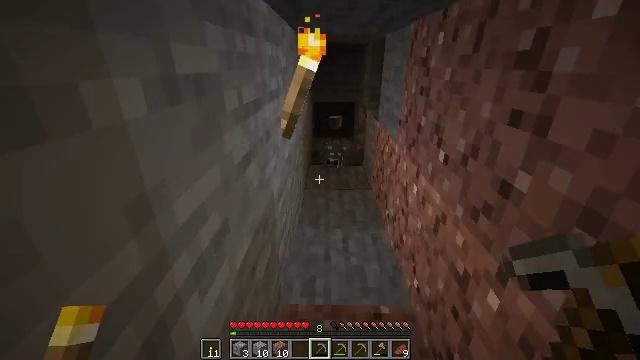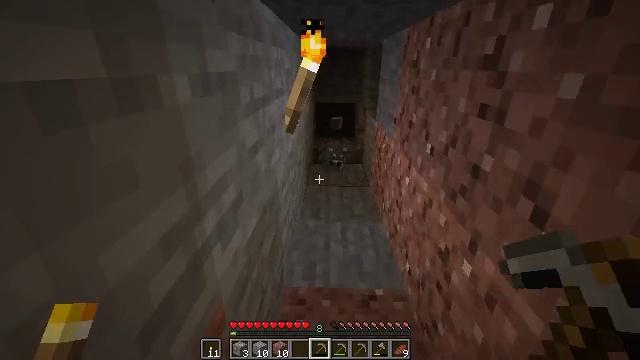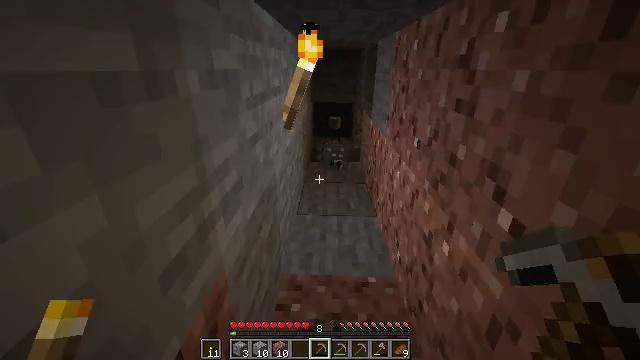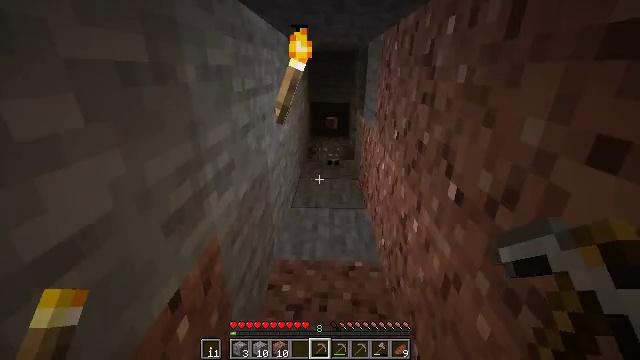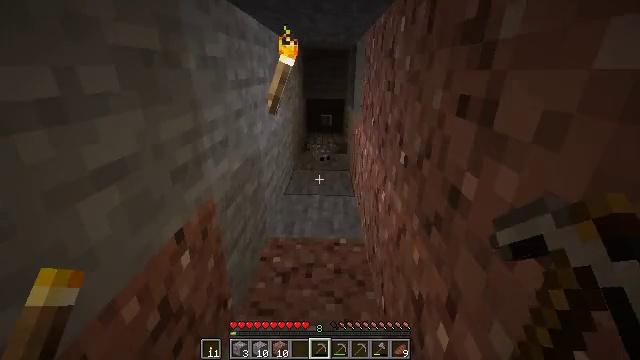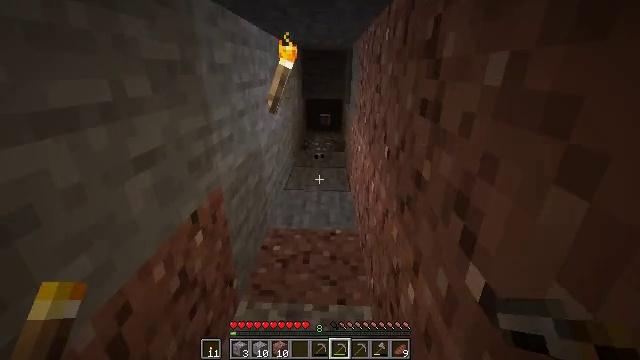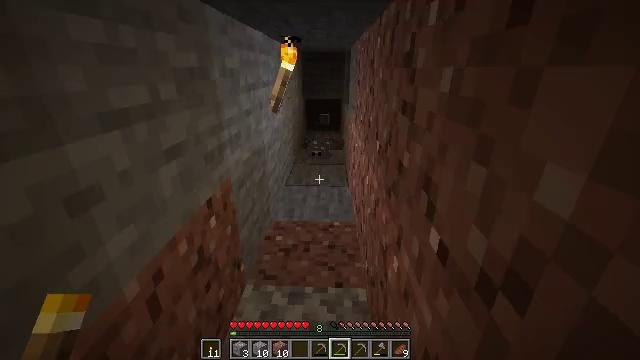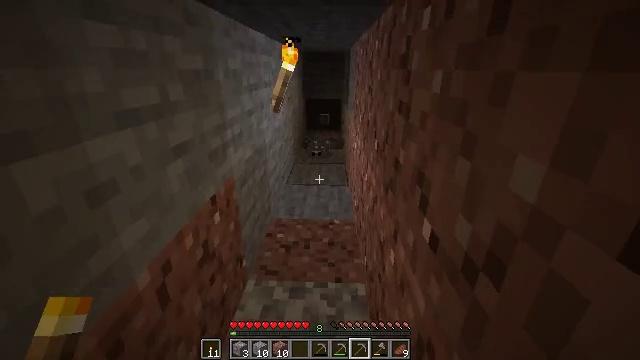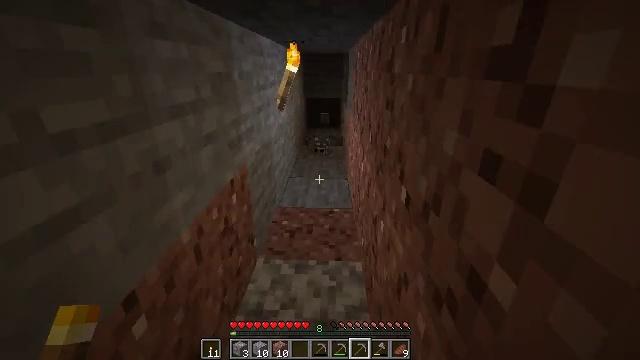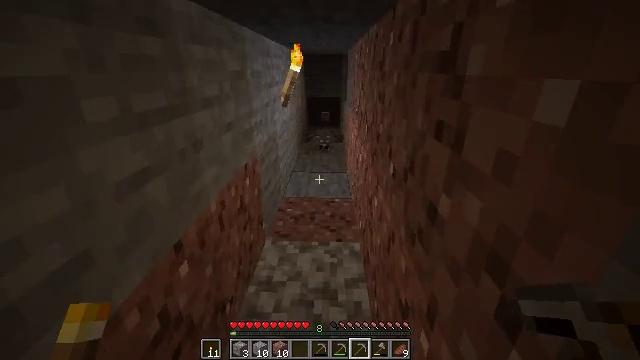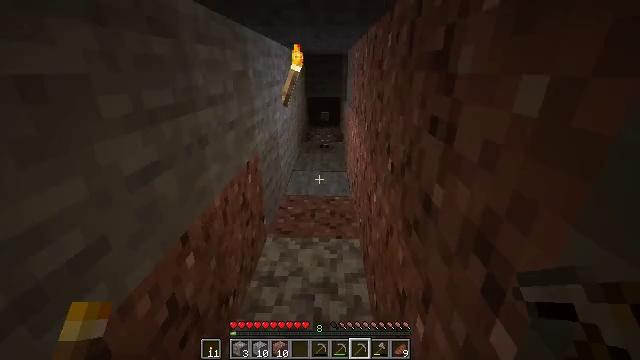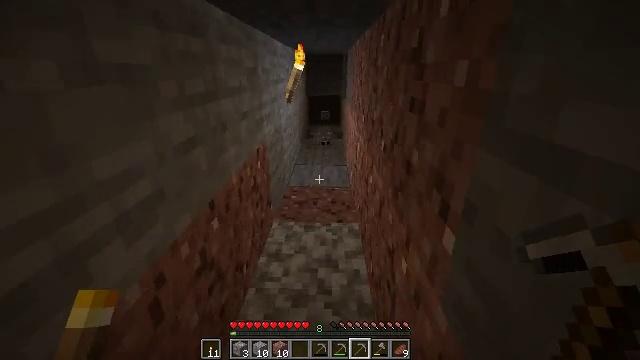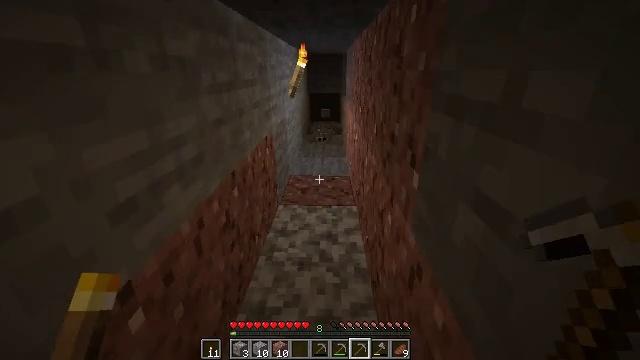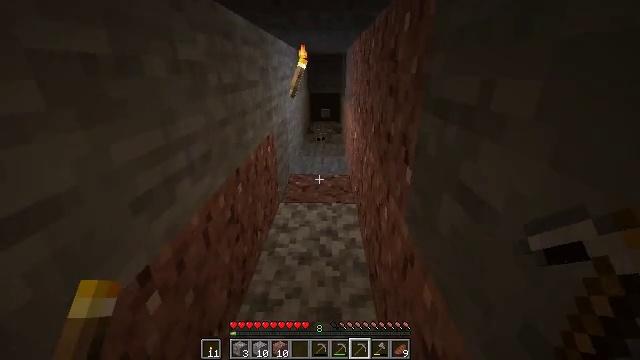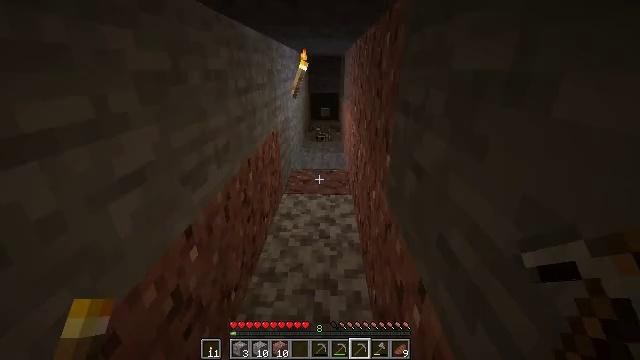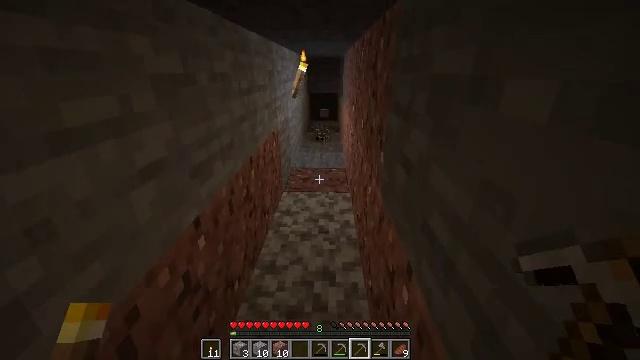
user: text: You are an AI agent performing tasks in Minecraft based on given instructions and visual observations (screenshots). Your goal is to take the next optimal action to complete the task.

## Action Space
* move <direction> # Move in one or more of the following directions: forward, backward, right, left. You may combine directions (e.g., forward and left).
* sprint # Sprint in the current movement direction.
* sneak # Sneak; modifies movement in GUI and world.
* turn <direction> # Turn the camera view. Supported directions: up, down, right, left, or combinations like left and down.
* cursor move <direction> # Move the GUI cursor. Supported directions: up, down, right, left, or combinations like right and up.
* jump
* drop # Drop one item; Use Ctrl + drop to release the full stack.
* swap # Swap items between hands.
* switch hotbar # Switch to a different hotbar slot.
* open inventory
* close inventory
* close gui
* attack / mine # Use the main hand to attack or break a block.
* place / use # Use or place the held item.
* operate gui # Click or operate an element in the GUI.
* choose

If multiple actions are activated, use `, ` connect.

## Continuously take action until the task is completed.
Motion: motion action
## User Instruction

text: Kill mobs.
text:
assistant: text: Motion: move back
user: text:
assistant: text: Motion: move back and move right
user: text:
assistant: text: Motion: move back and move right
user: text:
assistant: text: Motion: move back
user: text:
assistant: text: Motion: move back
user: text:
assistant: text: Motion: move back
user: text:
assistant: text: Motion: move back
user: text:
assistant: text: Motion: move back
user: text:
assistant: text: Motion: move back
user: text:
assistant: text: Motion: move back
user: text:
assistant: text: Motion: move back
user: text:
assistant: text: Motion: move back
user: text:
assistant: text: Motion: move back
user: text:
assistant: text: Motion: move back
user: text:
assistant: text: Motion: move back
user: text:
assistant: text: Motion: move back
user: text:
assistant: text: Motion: move back
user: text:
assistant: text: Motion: move back
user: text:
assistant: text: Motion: move back
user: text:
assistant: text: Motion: move back
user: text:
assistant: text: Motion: move back
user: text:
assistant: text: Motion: move back
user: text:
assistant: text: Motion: move back
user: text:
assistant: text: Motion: move back and move left
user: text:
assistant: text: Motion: move back and move left
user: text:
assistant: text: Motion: move back and move left
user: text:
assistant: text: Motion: move back
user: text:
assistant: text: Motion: move back
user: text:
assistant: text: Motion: move back
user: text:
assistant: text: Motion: move back